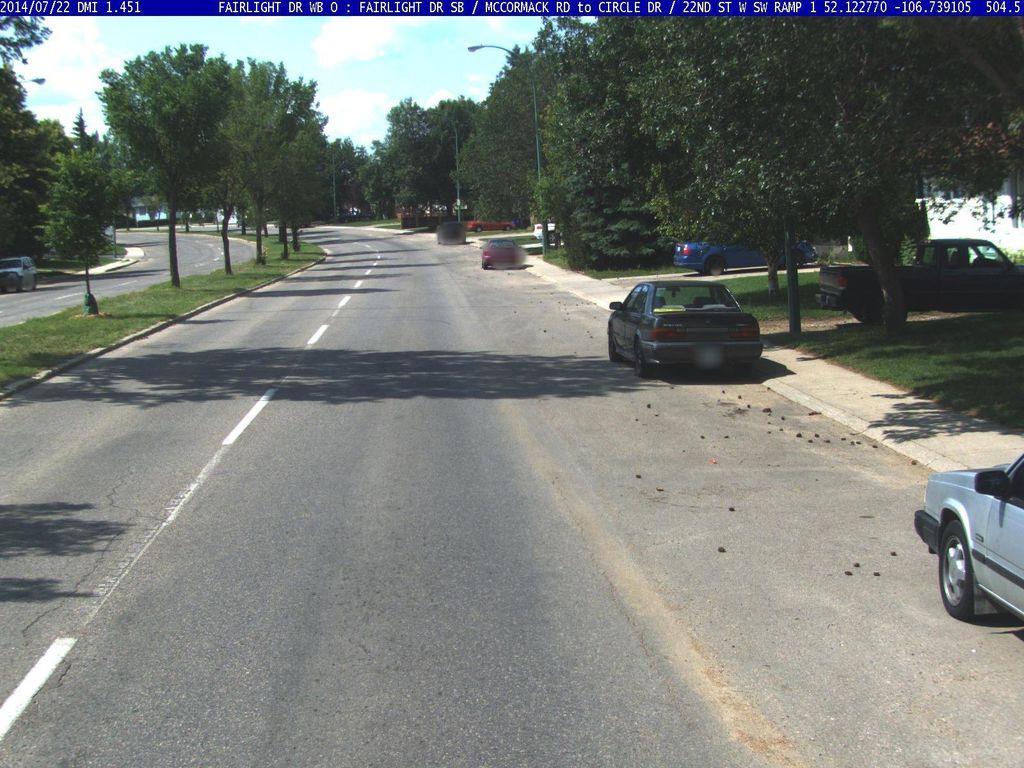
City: saskatoon